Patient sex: M
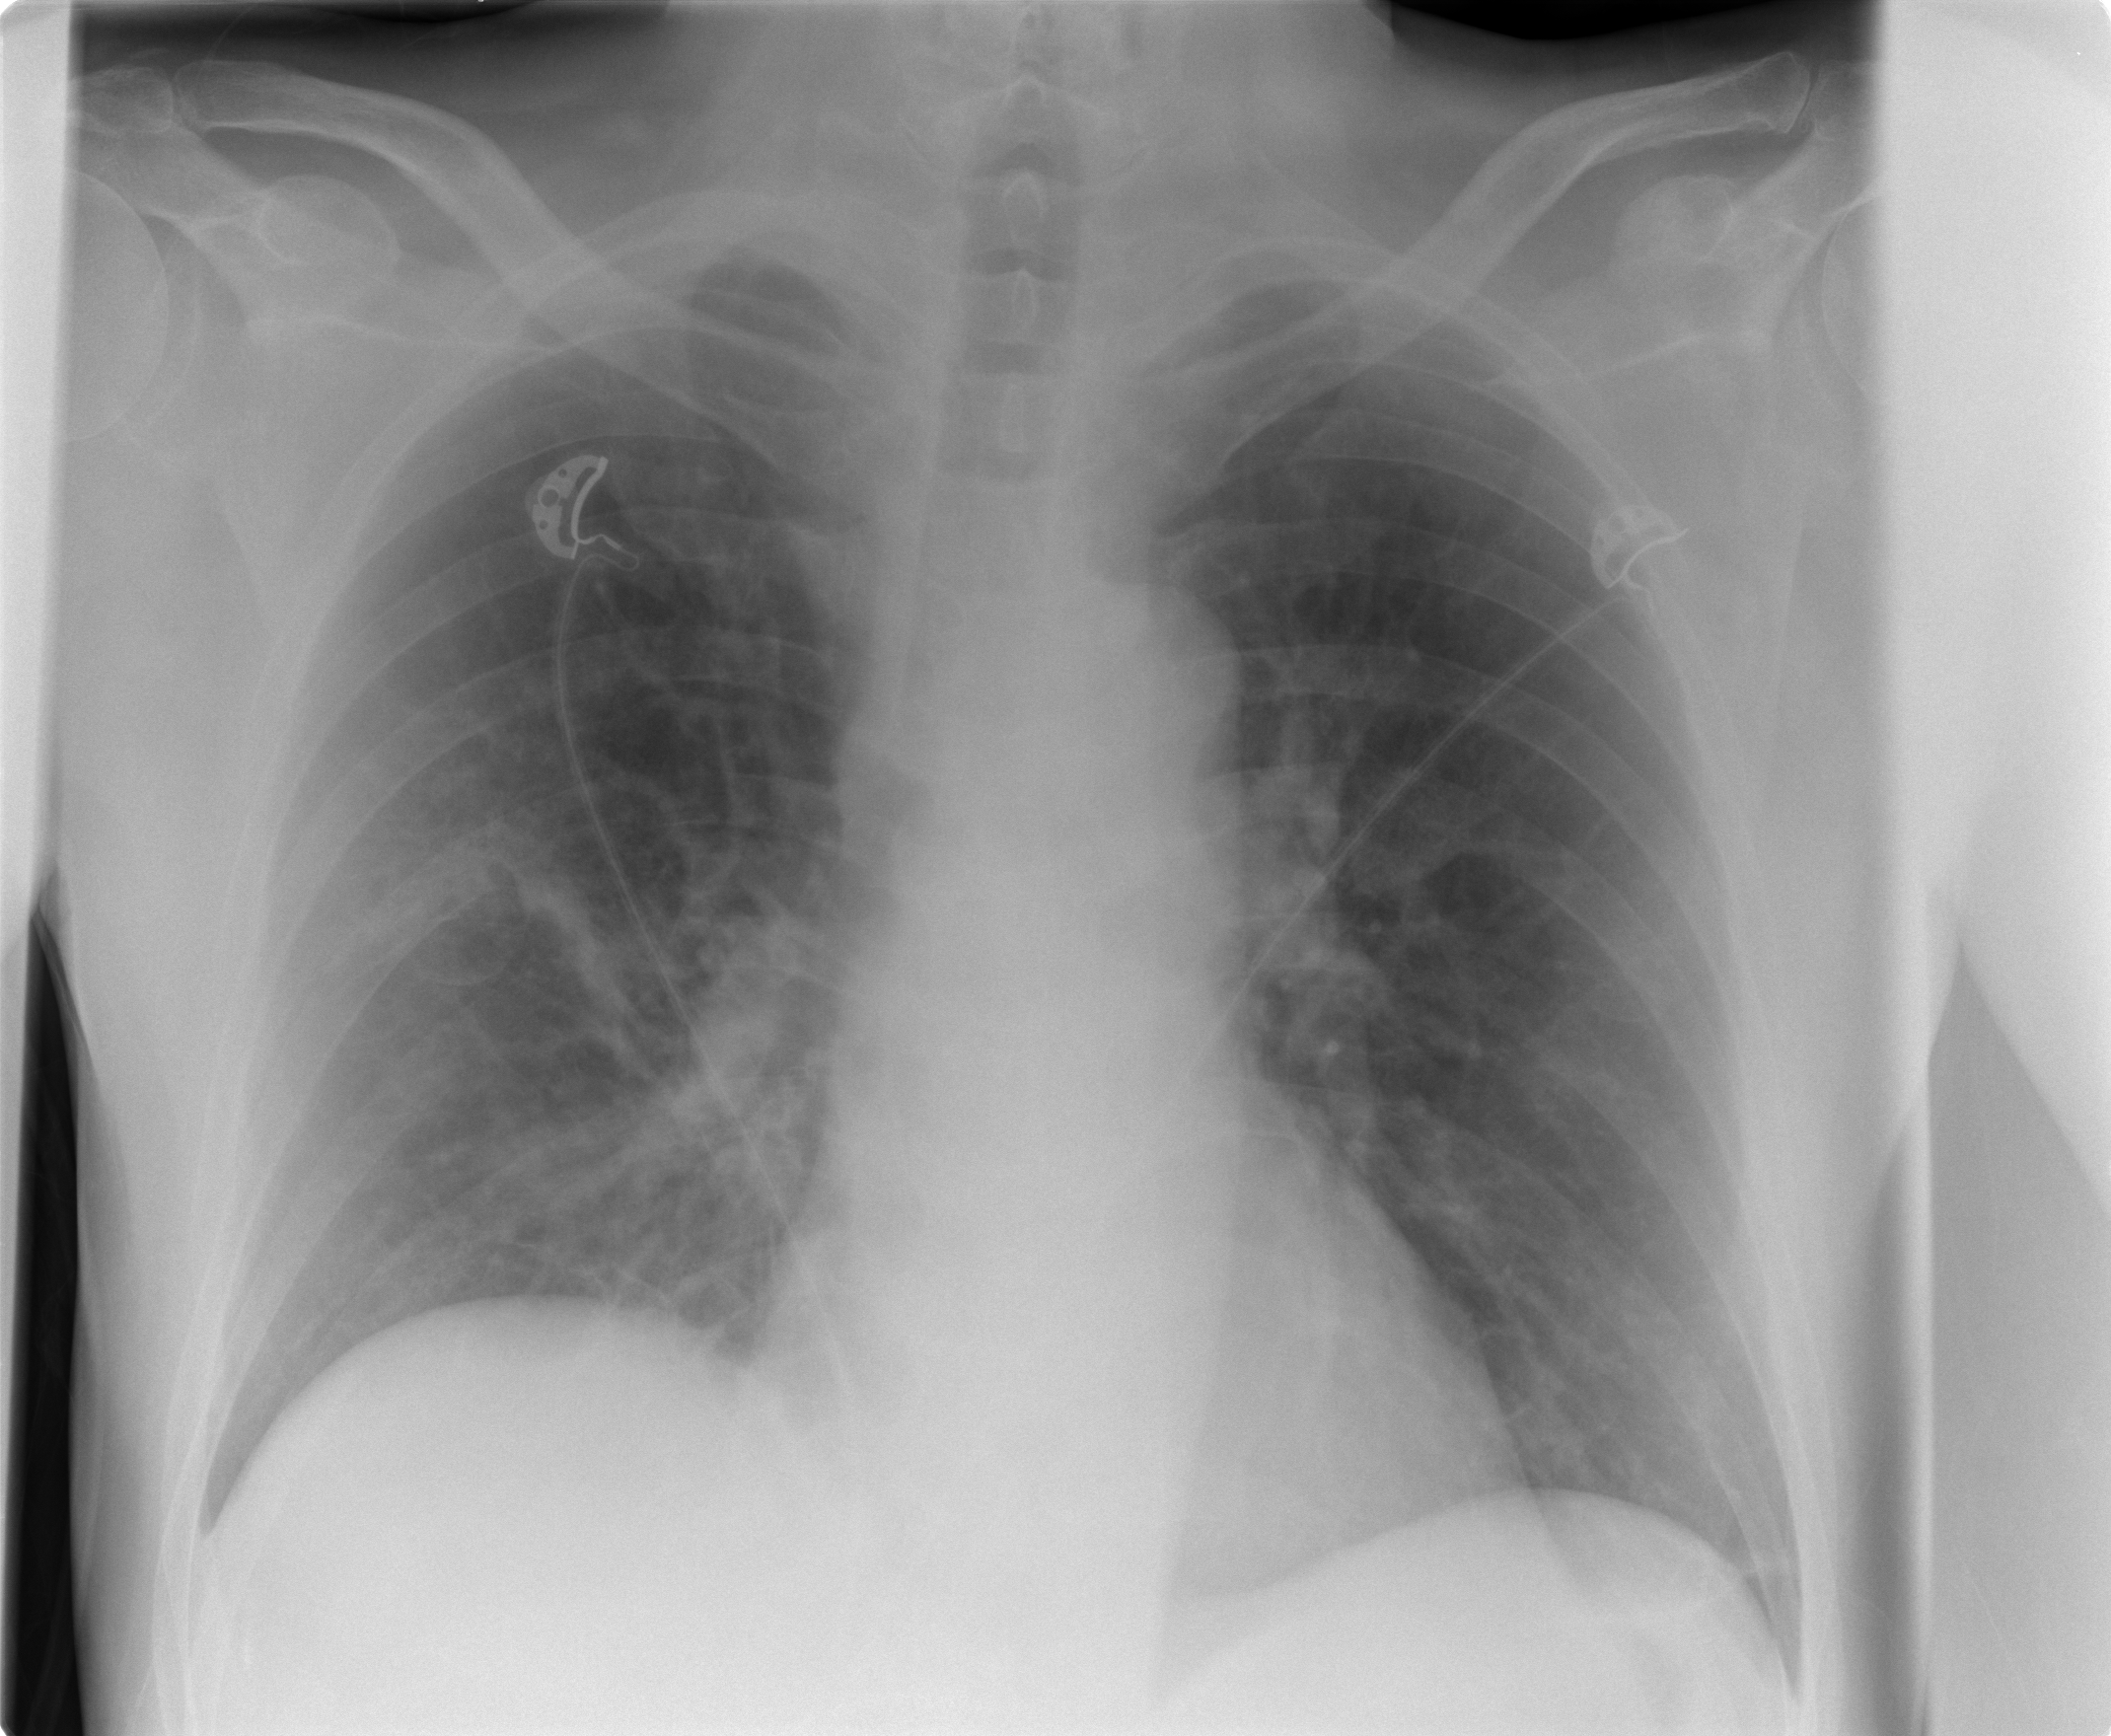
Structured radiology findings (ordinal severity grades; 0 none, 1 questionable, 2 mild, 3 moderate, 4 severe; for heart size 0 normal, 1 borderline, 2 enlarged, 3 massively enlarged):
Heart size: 0
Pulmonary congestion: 0
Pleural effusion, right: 0
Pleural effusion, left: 0
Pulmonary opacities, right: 2
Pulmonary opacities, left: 0
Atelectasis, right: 0
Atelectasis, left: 0